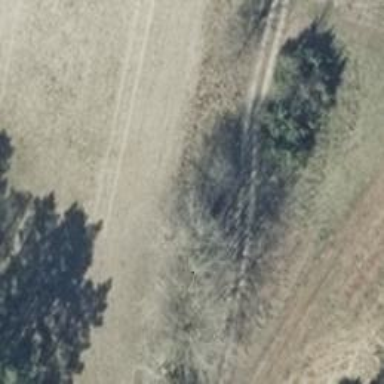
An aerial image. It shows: Row of deciduous broadleaved trees.